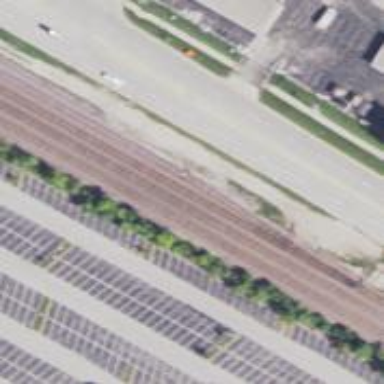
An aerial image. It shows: Railway siding with rails.